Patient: sex F, age 57
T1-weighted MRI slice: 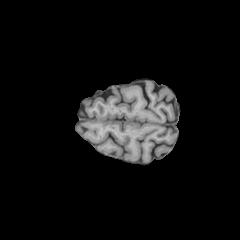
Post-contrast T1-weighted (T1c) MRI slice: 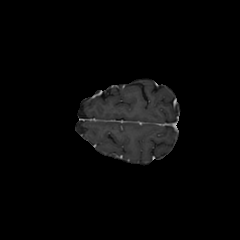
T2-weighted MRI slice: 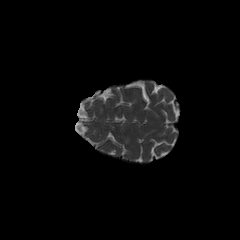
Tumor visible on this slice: no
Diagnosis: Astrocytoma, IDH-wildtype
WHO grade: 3